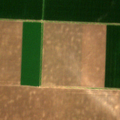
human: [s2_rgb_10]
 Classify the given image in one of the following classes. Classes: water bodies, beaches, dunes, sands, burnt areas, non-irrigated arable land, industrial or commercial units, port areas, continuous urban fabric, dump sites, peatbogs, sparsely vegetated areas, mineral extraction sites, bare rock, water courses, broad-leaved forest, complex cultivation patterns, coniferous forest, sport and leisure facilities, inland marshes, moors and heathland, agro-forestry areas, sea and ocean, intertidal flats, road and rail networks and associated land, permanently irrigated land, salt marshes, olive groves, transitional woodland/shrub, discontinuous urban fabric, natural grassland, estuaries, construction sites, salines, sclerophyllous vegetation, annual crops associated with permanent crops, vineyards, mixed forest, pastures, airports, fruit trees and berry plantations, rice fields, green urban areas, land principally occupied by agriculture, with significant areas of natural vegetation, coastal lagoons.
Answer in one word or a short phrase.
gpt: non-irrigated arable land